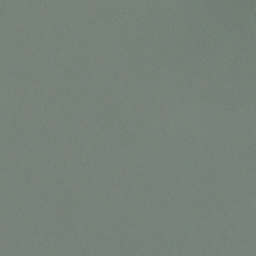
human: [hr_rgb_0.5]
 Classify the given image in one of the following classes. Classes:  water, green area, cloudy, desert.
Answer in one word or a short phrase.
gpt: cloudy